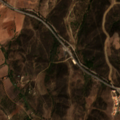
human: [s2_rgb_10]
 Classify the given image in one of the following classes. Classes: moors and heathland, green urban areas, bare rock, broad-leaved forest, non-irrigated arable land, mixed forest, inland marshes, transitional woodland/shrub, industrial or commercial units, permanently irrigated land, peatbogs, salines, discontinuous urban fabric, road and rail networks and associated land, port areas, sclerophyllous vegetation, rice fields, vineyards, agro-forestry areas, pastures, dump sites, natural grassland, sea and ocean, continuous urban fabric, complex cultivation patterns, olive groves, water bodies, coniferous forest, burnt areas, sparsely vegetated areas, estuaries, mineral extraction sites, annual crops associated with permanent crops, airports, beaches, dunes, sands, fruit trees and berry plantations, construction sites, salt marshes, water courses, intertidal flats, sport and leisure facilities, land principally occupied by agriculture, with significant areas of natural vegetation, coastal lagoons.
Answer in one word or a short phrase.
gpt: non-irrigated arable land, sclerophyllous vegetation, transitional woodland/shrub